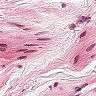
Metastatic tissue present: no